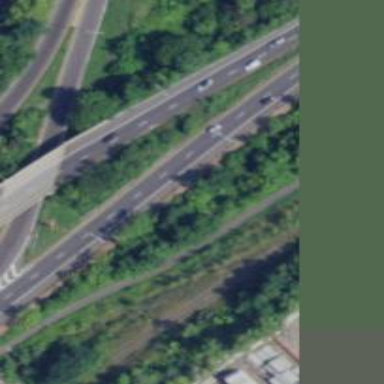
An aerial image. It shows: Urban freeway or expressway.